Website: apple
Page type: account-selection
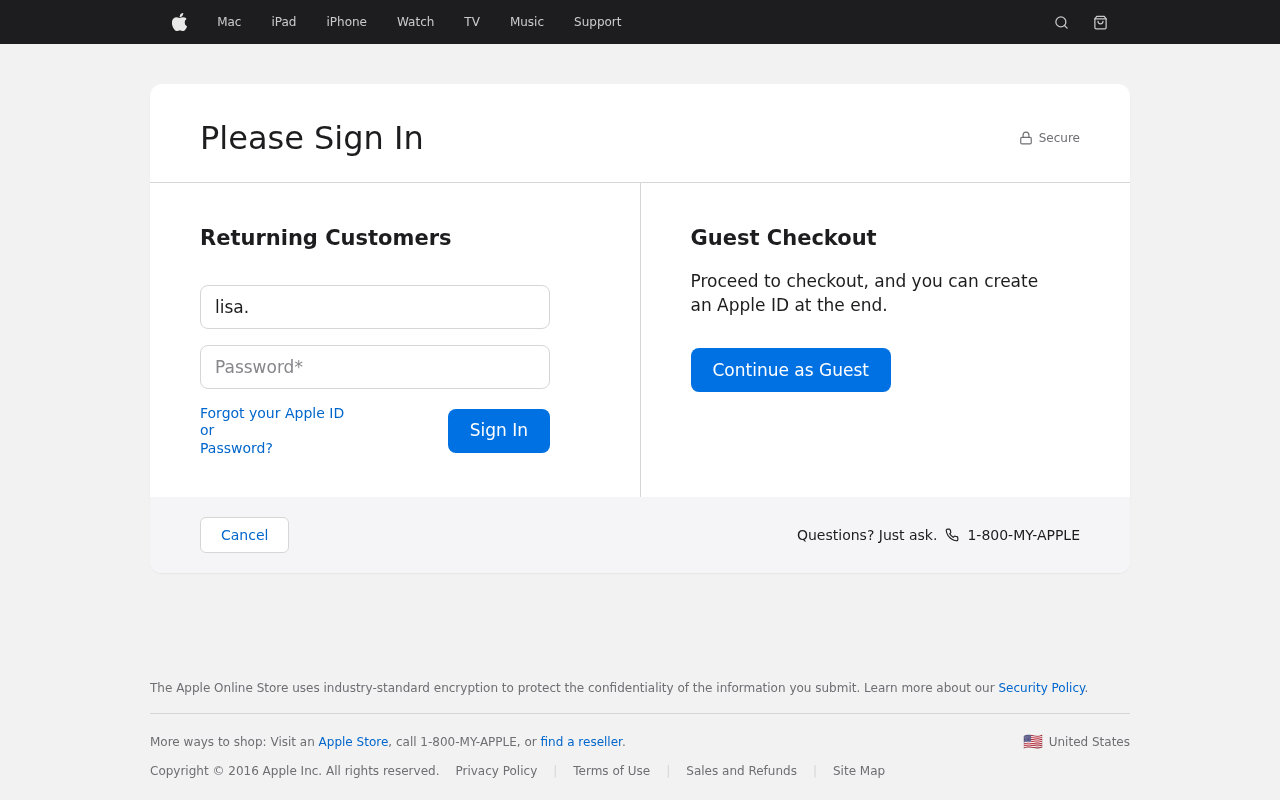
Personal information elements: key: PII_LOGIN_USERNAME
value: lisa.coleman